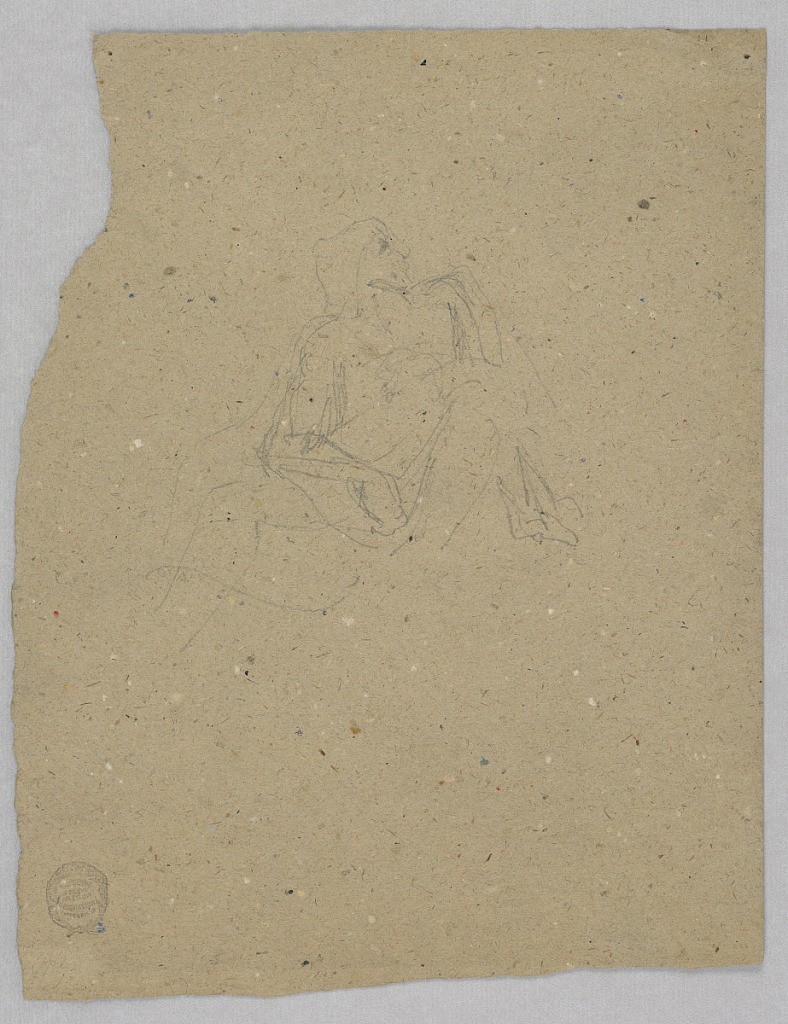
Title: Sketch of Seated Figure
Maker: Francis Augustus Lathrop, American, 1849–1909
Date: ca. 1895
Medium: Graphite on brown paper
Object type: Drawing
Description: Figure sitting, shoulders facing frontally, face shown in profile looking up to the right.